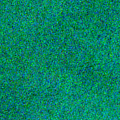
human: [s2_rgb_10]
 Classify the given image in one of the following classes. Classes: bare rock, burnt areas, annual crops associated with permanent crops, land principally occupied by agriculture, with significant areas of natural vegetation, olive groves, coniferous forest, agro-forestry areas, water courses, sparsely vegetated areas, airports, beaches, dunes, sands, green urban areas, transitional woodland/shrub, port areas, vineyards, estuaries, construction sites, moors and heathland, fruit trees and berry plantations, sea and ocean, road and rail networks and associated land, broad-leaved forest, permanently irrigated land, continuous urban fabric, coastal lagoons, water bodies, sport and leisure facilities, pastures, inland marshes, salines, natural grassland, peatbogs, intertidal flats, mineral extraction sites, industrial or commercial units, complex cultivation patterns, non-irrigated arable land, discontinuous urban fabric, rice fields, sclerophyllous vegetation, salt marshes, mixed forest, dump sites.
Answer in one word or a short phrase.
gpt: sea and ocean